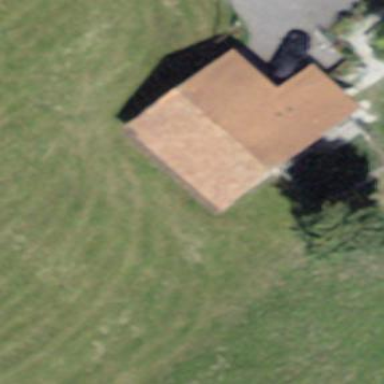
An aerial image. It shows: Rural barn.